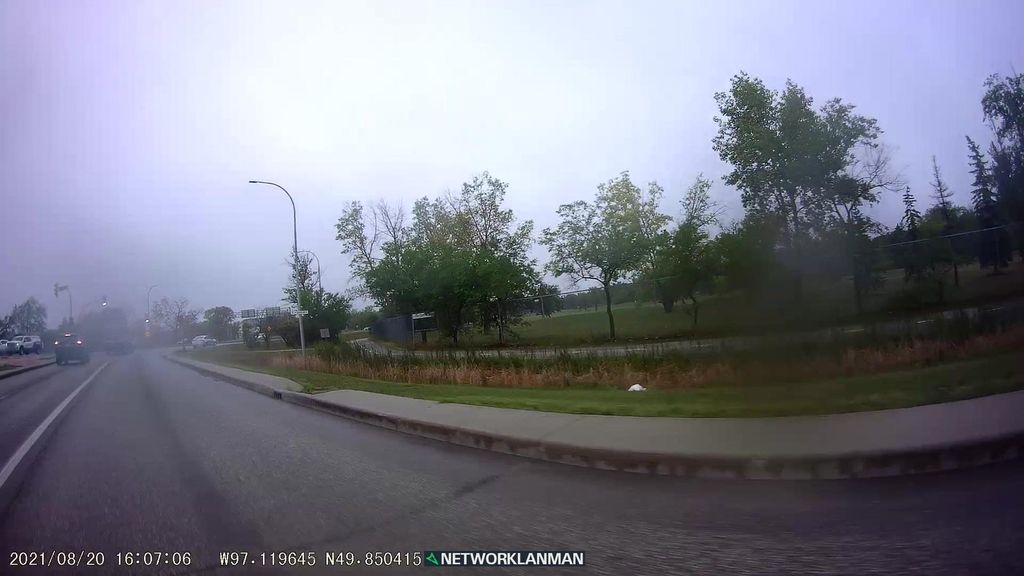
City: winnipeg